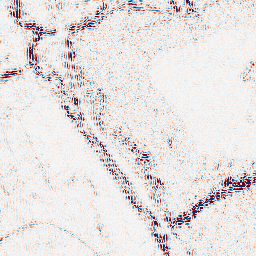
Category: wavelet
Decomposition family: wavelet_dwt
Decomposition parameters: wavelet: sym4
level: 2
Upsampling method: bicubic_3x
Upsampling parameters: scale: 3
Upsampling scale: 3